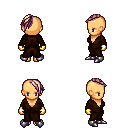
a pixel art fantasy rpg character, female body template, human, tanned skin, brown robe, red pants, white blonde long mohawk hairstyle, gold gloves, metal boots, four views (front, back, left, right), 2x2 character sprite sheet, small pixel art, hard edges, no anti-aliasing